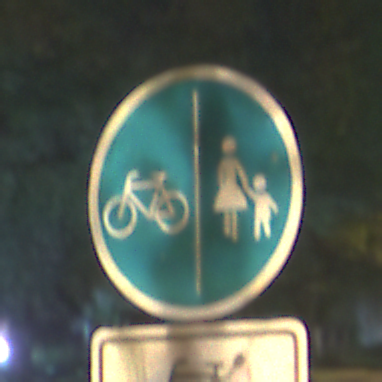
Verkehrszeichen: GetrennterRadUndGehwegRadwegLinks
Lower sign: EinspurigeFahrzeugeFrei4
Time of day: Night
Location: Outdoor (Suburban)
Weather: PartlyCloudy
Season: NotSpecified
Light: Artificial